Question: I am working on a project in image processing which is based on importance of phase only reconstruction. For more information you can read the answer given by geometrikal in <URL>
I want to
> Detect moving objects from the <URL>
Algorithm for it is
The proposed approach
Requirement: An input image sequence I(x, y, n) (where x and y are image dimensions and n represent frame number in a video) which is extracted from video.
Outcome: The segmentation mask of moving object for each frame
>
1. For each frame in a input video perform step 2, append step 2 result in resultant array 'I(x, y, n)'
2. Smoothen the current frame using 2D Gaussian filter
3. Perform 3D FFT for the whole sequence I(x, y, n) using (Eq.4.1)
4. Calculate the phase spectrum using the real and imaginary parts of 3D DFT
5. Calculate the reconstructed sequence I(x, y, n) using (Eq.4.2)
6. For each frame in a input video perform step 7 to step 10 to get segmentation mask for each frame and append step 10 result in resultant segmentation mask array BW(x,y,n)'
7. Smooth the reconstructed frame of I(x, y, n) using the averaging filter.
8. Compute the mean value of the current frame
9. Convert the current frame into binary image using mean value as the threshold
10. Perform morphological processing, i.e., filling and closing, to obtain segmented mask of moving object for the current frame
11. End algorithm.
With the above algorithm I could find all moving object from the video.
But the problem is the vehicle segmented mask that I obtained has no proper shape which I am expecting.

So can anybody help me for getting shape ?
>
1. What changes should I make in the algorithm?
or
>
1. What changes should I make in MATLAB code ?
'''
tic
clc;
clear all;
close all;
%read video file
video = VideoReader('D:\dvd\Matlab code est videos.mp4');
T= video.NumberOfFrames ; %number of frames%
frameHeight = video.Height; %frame height
frameWidth = video.Width ; %frameWidth
get(video); %return graphics properties of video
i=1;
for t=300:15:550 %select frames between 300 to 550 with interval of 15 from the video
frame_x(:,:,:,i)= read(video, t);
frame_y=frame_x(:,:,:,i);
%figure,
%imshow(f1),title(['test frames :' num2str(i)]);
frame_z=rgb2gray(frame_y); %convert each colour frame into gray
frame_m(:,:,:,i)=frame_y; %Store colour frames in the frame_m array
%Perform Gaussian Filtering
h1=(1/8)*(1/8)*[1 3 3 1]'*[1 3 3 1] ; % 4*4 Gaussian Kernel
convn=conv2(frame_z,h1,'same');
g1=uint8(convn);
Filtered_Image_Array(:,:,i)=g1; %Store filtered images into an array
i=i+1;
end
%Apply 3-D Fourier Transform on video sequences
f_transform=fftn(Filtered_Image_Array);
%Compute phase spectrum array from f_transform
phase_spectrum_array =exp(1j*angle(f_transform));
%Apply 3-D Inverse Fourier Transform on phase spectrum array and
%reconstruct the frames
reconstructed_frame_array=(ifftn(phase_spectrum_array));
k=i;
i=1;
for t=1:k-1
%Smooth the reconstructed frame of I(x, y, n) using the averaging filter.
Reconstructed_frame_magnitude=abs(reconstructed_frame_array(:,:,t));
H = fspecial('disk',4);
circular_avg(:,:,t) = imfilter(Reconstructed_frame_magnitude,H);
%Convert the current frame into binary image using mean value as the threshold
mean_value=mean2(circular_avg(:,:,t));
binary_frame = im2bw(circular_avg(:,:,t),1.6*mean_value);
%Perform Morphological operations
se = strel('square',3);
morphological_closing = imclose(binary_frame,se);
morphological_closing=imclearborder(morphological_closing); %clear noise present at the borders of the frames
%Superimpose segmented masks on it's respective frames to obtain moving
%objects
moving_object_frame = frame_m(:,:,:,i);
moving_object_frame(morphological_closing) = 255;
figure,
imshow(moving_object_frame,[]), title(['Moving objects in Frame :' num2str(i)]);
i=i+1;
end
toc
'''
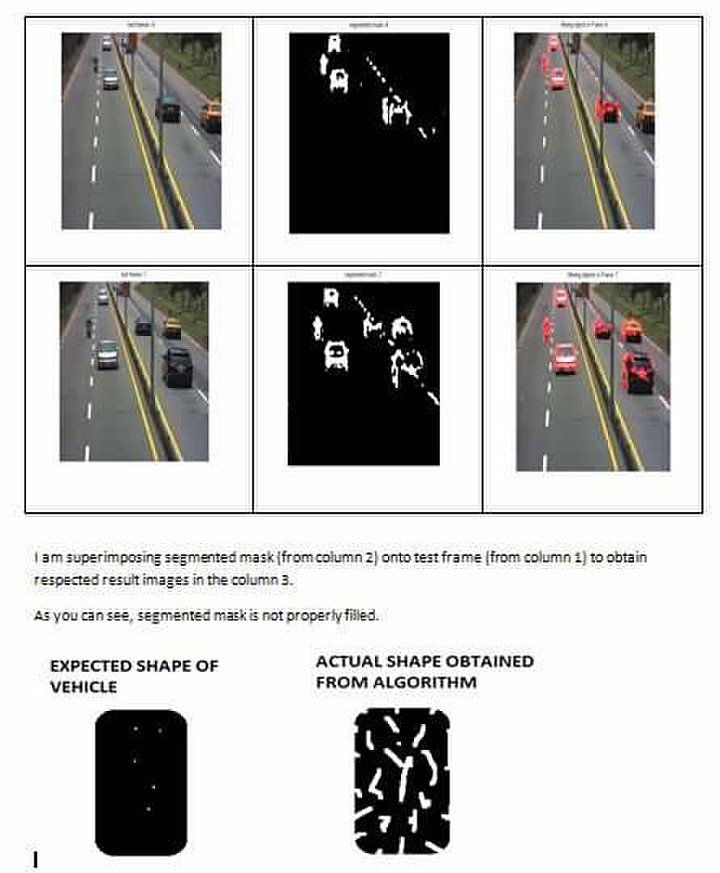
Answer: I don't understand the details of the algorithm (btw, you could gain in visibility by using more meaningful names than f1,f2,f7,mean1,mean2, etc.) but it seems that your problem is inherent to the technic used.
By using phase of FFT, you are working independently on each pixel without any kind of contour awareness. What you could do though is tuning a bit the threshold (fixed at the mean here) and see how it responds.
Another option would be to post treat the current results by trying to recognize your expected shape in the images (see maximum expectation algorithms).
What are your constraints ?